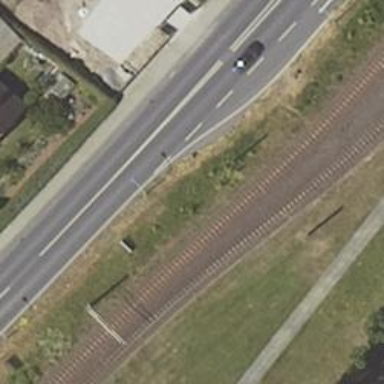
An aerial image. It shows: Primary road with asphalt surface.